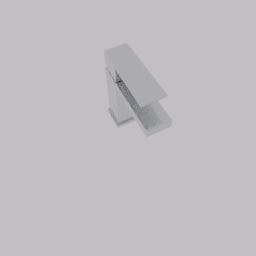
Label: appliances